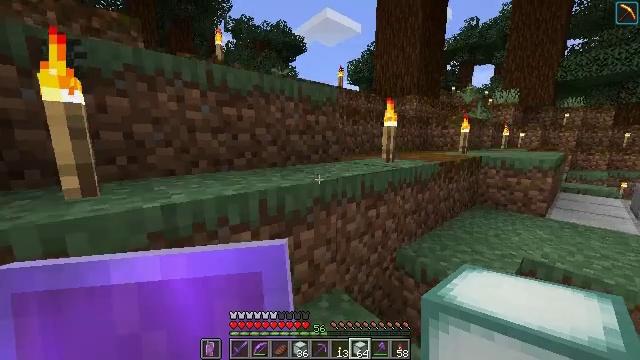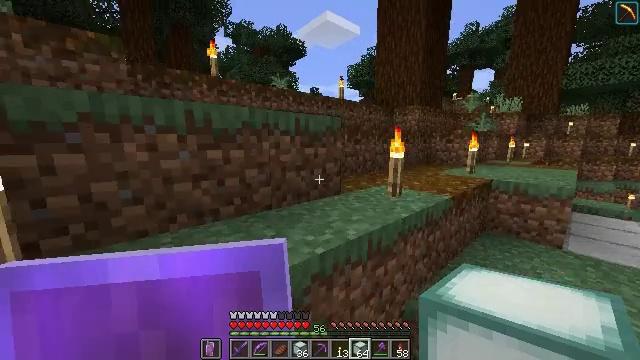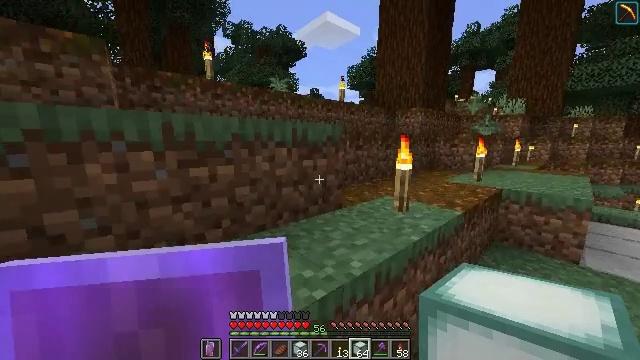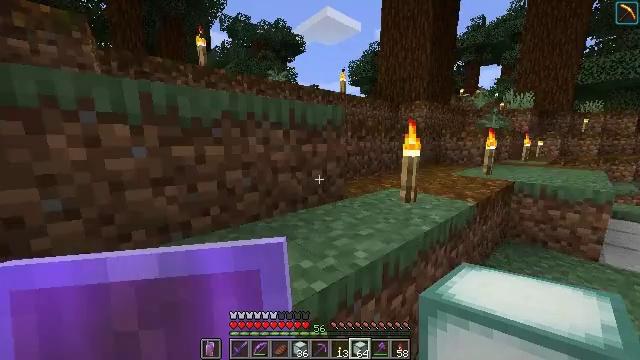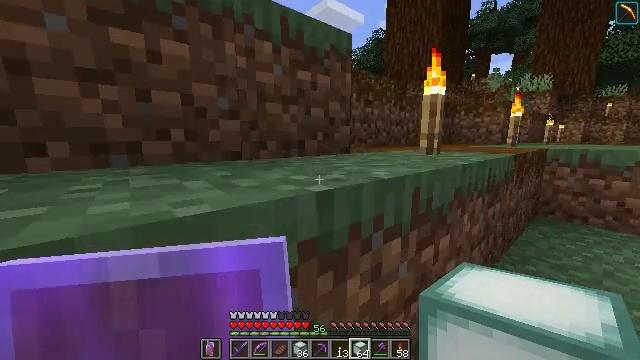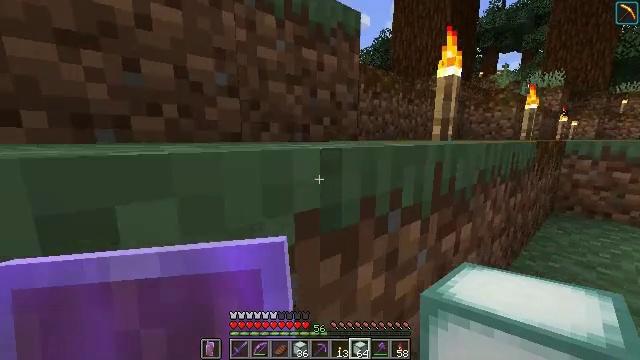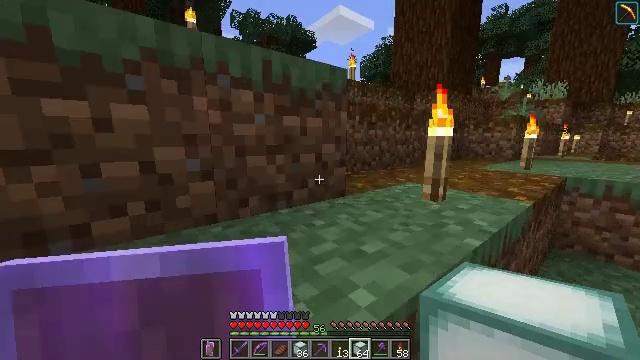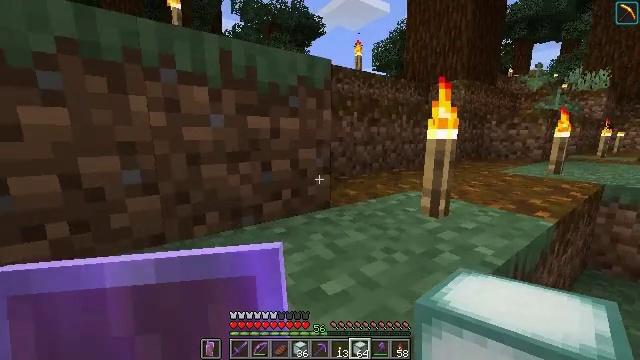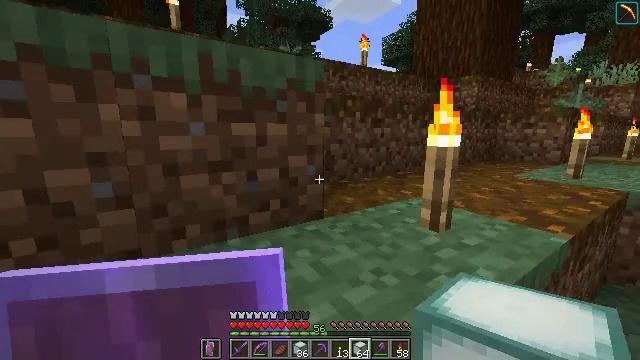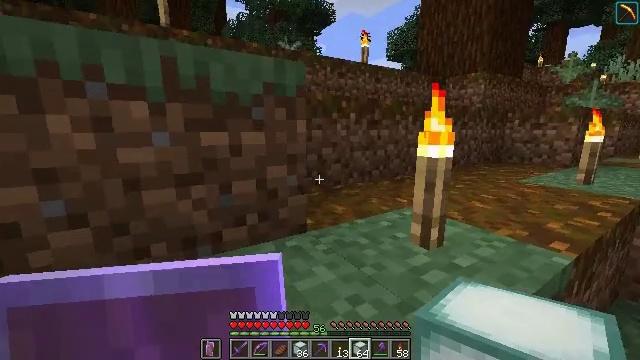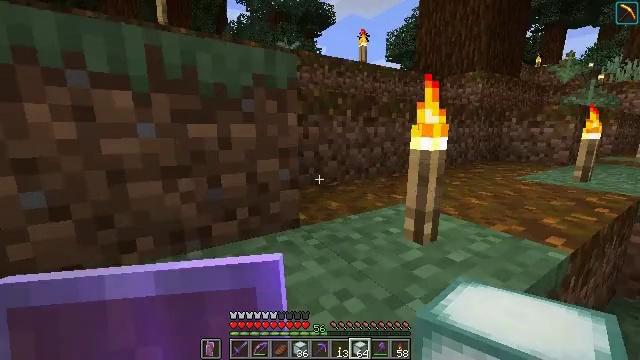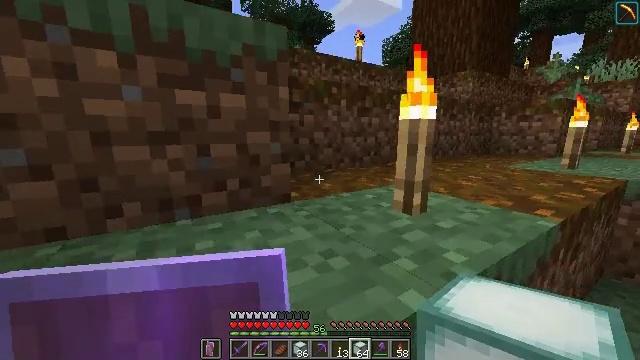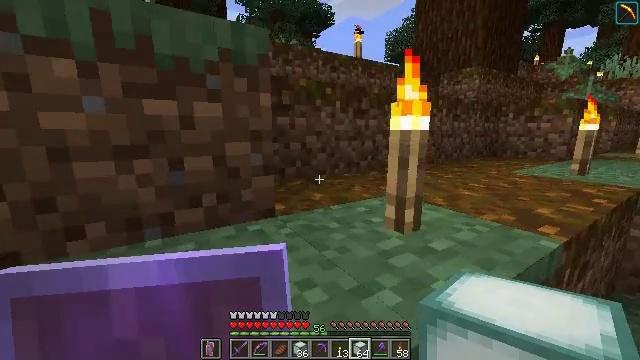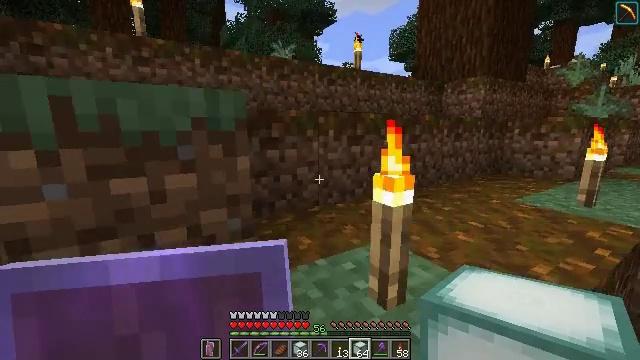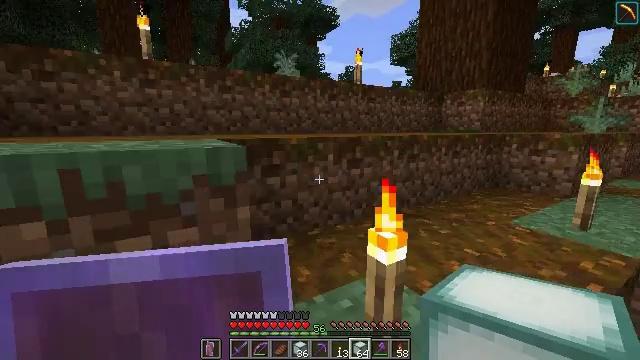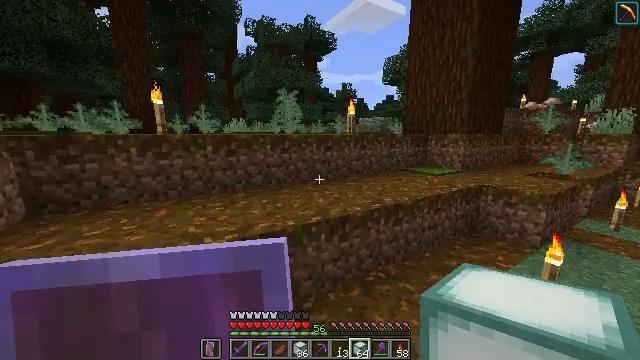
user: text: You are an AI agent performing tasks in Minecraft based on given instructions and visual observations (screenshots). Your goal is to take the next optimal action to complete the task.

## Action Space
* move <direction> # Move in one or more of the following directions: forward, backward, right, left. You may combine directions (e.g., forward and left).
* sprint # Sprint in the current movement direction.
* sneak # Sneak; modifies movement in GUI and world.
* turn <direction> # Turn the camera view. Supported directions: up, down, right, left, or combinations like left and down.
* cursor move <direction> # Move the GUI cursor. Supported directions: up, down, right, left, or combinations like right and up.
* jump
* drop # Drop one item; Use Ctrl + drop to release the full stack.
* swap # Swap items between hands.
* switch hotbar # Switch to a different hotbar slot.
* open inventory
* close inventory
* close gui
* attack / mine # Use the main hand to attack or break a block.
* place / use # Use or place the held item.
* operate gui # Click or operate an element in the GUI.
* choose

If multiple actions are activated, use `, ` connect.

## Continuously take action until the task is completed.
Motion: motion action
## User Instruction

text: Attack the green carpet to retrieve it.
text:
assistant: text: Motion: move forward, sprint
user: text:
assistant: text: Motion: move forward, sprint
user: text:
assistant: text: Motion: move forward, sprint, jump
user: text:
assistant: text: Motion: move forward, sprint, jump
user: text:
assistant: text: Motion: move forward, sprint, turn left, jump
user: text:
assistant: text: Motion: move forward, sprint, turn left, jump
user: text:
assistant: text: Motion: move forward, sprint, turn left
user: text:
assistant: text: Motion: move forward, sprint, turn left
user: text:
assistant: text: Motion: move forward, sprint
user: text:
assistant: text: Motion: move forward, sprint, jump
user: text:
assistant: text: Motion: move forward, sprint, jump
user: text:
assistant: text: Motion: move forward, sprint, jump
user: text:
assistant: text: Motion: move forward, sprint, jump
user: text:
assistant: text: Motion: move forward, sprint
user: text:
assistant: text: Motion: move forward, sprint
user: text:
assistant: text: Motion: move forward, sprint
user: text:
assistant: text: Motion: move forward, sprint
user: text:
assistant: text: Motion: move forward, sprint
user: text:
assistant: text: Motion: move forward, sprint
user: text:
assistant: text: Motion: move forward, sprint
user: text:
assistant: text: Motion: move forward, sprint
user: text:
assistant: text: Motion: move forward, sprint
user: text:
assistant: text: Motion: move forward, sprint
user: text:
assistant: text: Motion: move forward, sprint
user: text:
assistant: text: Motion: move forward, sprint
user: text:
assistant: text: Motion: move forward, sprint
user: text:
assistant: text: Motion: move forward, sprint, turn left
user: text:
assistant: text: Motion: move forward, sprint, turn left, jump
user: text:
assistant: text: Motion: move forward, sprint, turn left, jump
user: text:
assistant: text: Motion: move forward, sprint, turn left, jump